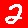
Digit: 2